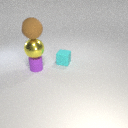
small purple rubber cylinder below large yellow metal sphere